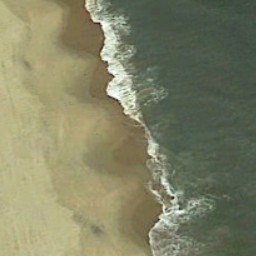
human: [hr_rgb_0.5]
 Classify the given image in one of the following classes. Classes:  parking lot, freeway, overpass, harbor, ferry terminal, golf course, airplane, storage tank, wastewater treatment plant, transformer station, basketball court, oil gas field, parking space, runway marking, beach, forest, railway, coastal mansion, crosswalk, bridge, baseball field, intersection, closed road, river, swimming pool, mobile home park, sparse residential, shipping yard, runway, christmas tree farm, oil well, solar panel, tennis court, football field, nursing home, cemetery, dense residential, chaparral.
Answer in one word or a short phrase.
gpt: beach